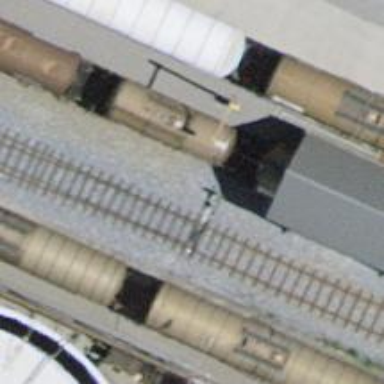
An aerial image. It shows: Railway switch.